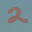
Label: 2